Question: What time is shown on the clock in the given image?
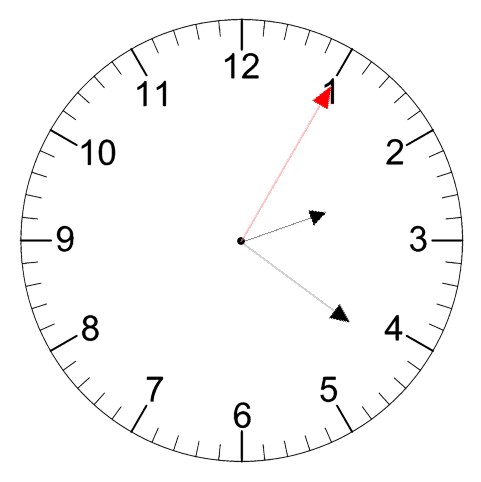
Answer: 02:21:05